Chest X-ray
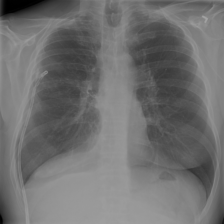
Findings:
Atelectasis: negative
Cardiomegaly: negative
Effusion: negative
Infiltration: negative
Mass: negative
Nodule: negative
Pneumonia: negative
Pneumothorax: negative
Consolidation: negative
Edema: negative
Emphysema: negative
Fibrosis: negative
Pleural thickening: negative
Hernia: negative